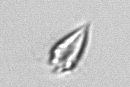
Label: Oxytoxum